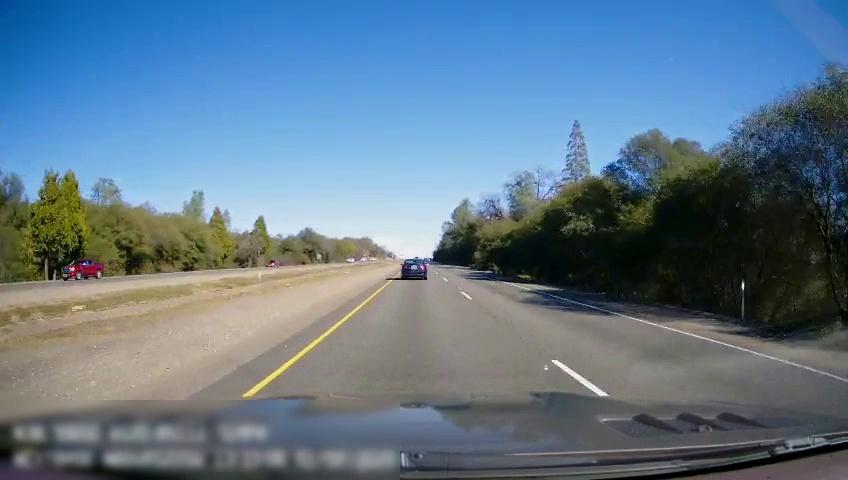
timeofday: Day
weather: Sunny
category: Drivable Space
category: Drivable Space
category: Vehicles | Truck
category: Vehicles | Car
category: Vehicles | Car
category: Lanes | Current Lane
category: Lanes | Current Lane
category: Lanes | Alternate Lane